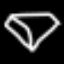
Label: diamond